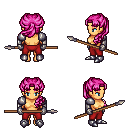
a pixel art fantasy rpg character, female body template, human, tanned skin, steel arm armor, red pants, pink princess hairstyle, metal gloves, metal boots, spear, four views (front, back, left, right), 2x2 character sprite sheet, small pixel art, hard edges, no anti-aliasing